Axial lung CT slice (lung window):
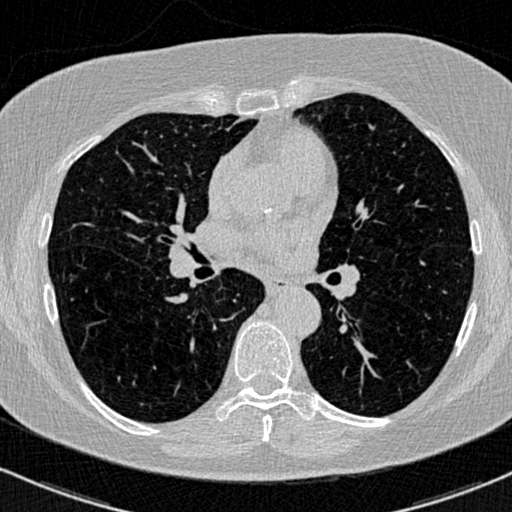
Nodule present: no